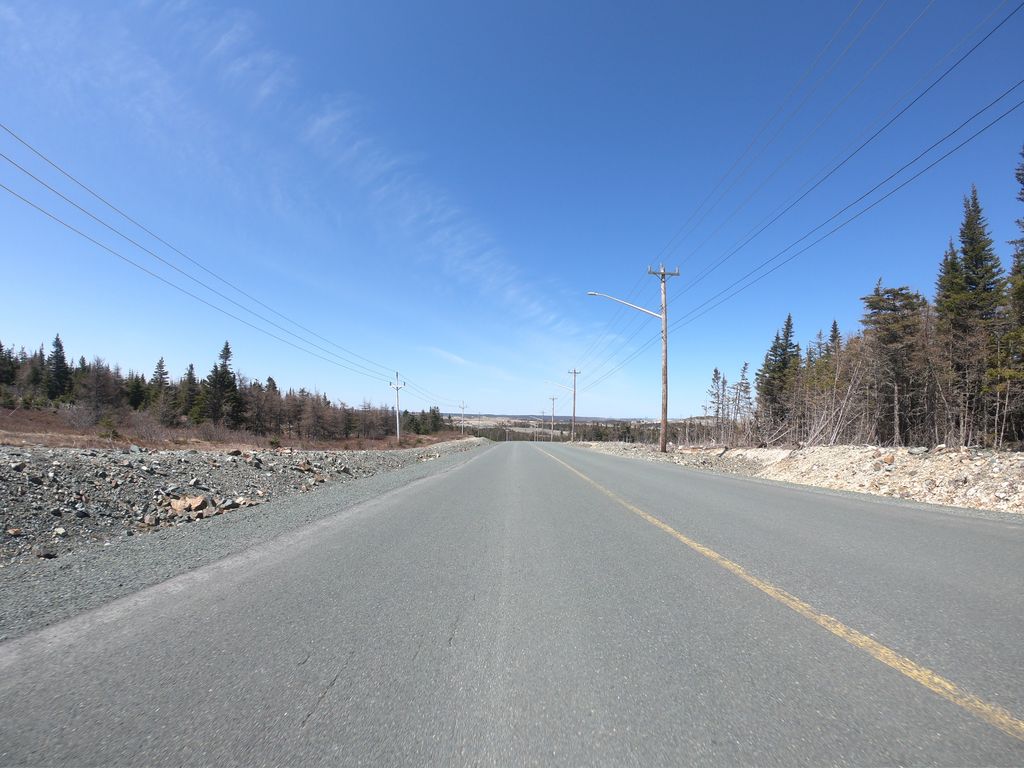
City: st_johns